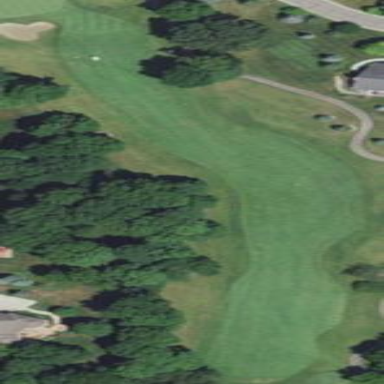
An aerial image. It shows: Grassy area designated as golf fairway.